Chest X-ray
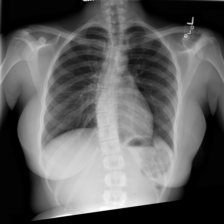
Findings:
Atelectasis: negative
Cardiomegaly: negative
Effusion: negative
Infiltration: negative
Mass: negative
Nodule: negative
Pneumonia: negative
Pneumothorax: negative
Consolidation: negative
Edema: negative
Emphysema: negative
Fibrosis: negative
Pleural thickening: negative
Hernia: negative